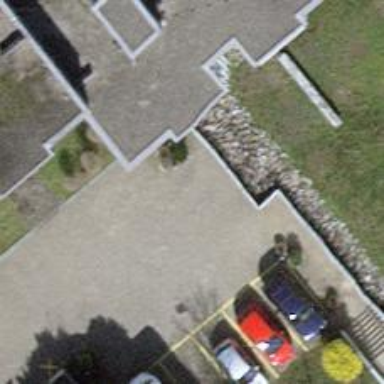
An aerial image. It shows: Driveway made of paving stones.